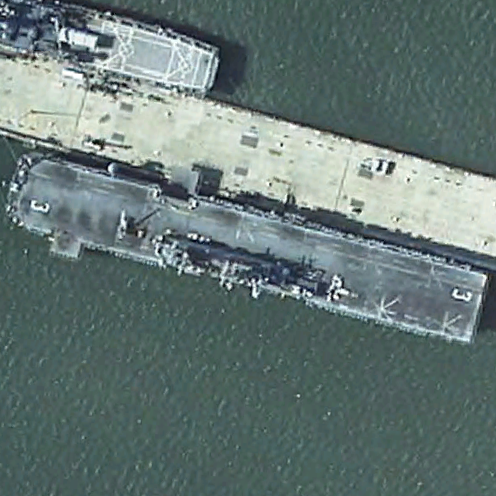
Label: assault